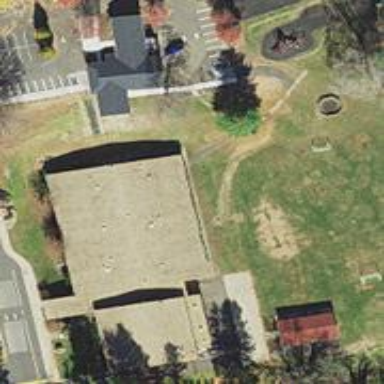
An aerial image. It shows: School.